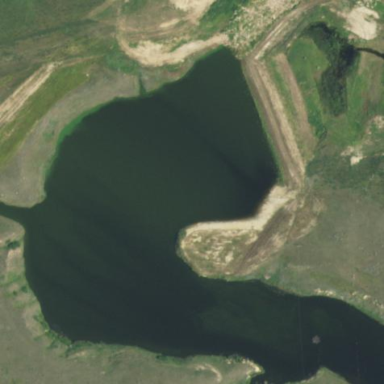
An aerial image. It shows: Reservoir area.